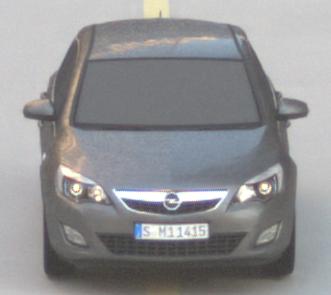
Make: Opel
Model: Astra 1.4 ecoFlex
Detailed model: Astra (J)
Model produced from: 2009/12
Model produced until: 2010/12
Doors: 5
Color: gray
Road condition: dry road
Daytime: sunrise or sunset
Contrast: low contrast